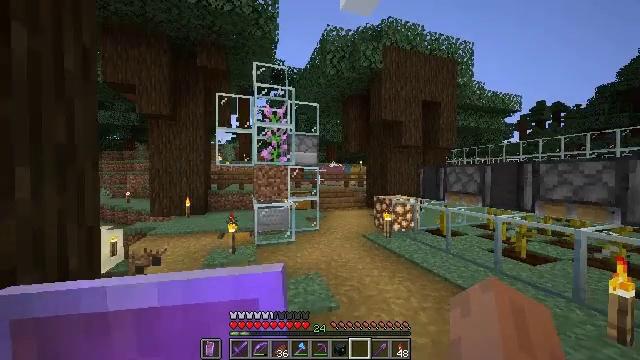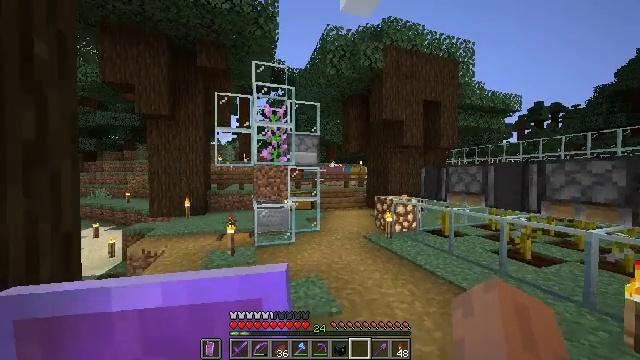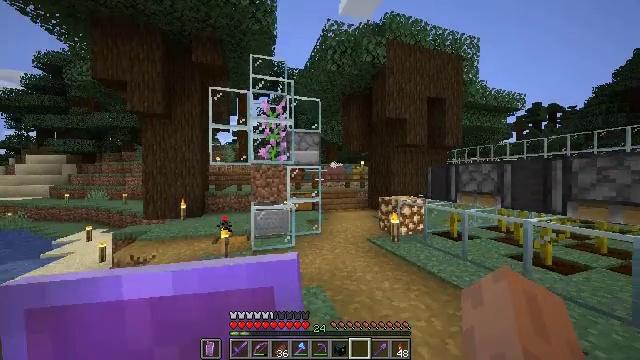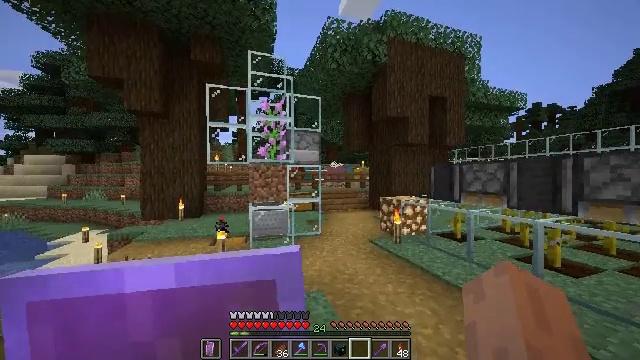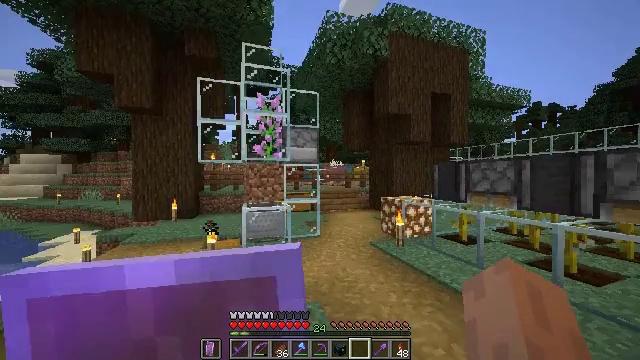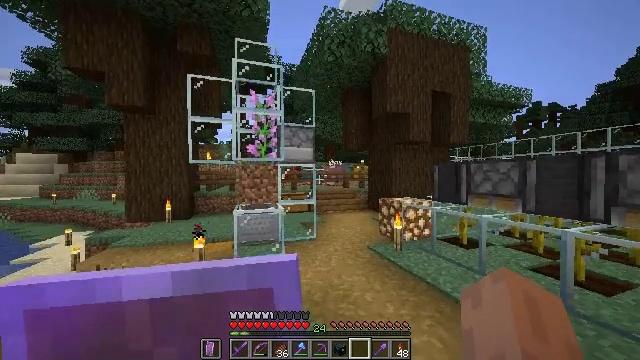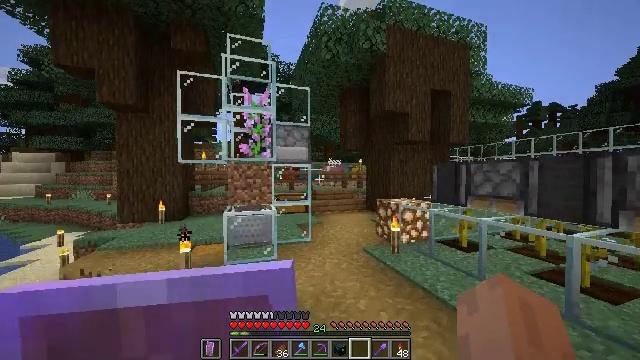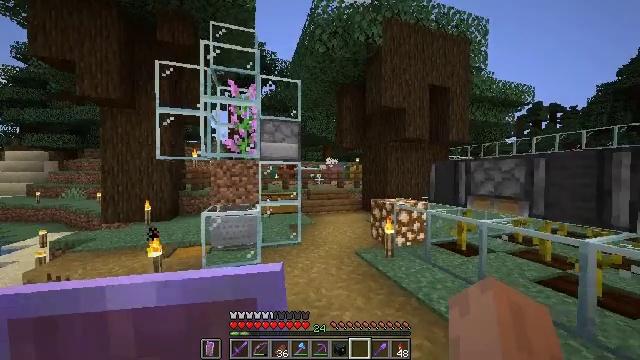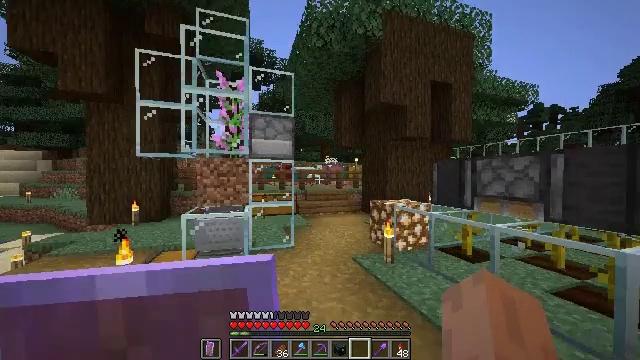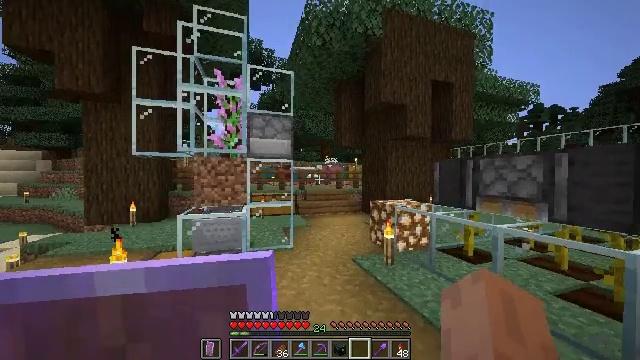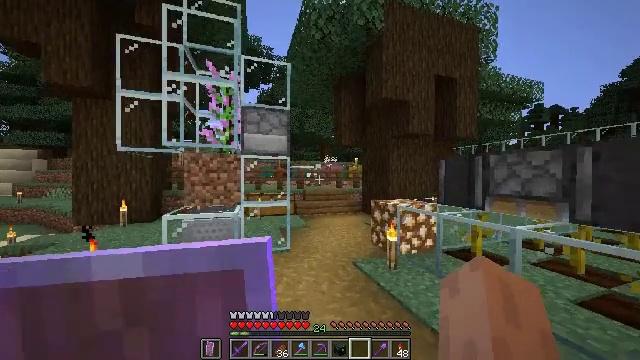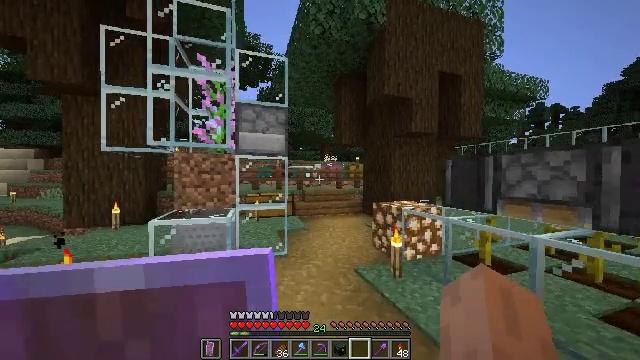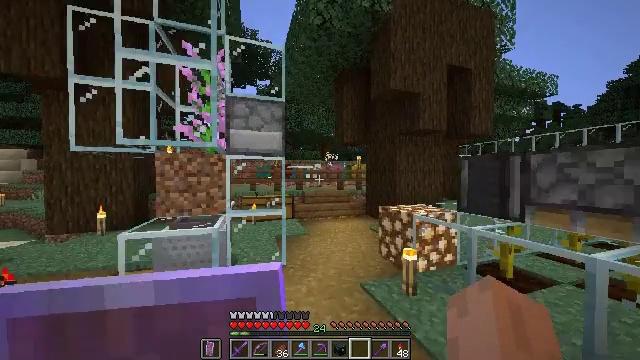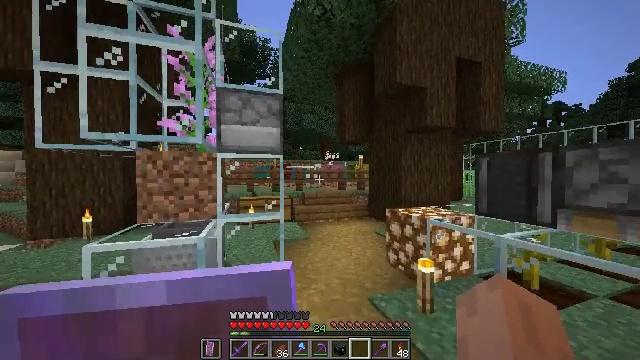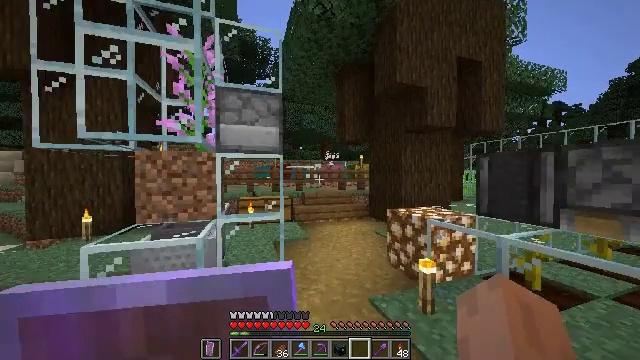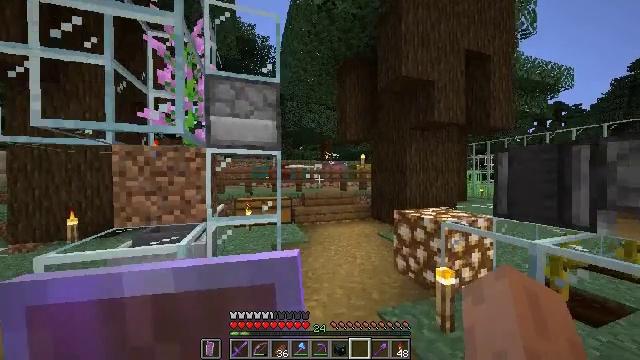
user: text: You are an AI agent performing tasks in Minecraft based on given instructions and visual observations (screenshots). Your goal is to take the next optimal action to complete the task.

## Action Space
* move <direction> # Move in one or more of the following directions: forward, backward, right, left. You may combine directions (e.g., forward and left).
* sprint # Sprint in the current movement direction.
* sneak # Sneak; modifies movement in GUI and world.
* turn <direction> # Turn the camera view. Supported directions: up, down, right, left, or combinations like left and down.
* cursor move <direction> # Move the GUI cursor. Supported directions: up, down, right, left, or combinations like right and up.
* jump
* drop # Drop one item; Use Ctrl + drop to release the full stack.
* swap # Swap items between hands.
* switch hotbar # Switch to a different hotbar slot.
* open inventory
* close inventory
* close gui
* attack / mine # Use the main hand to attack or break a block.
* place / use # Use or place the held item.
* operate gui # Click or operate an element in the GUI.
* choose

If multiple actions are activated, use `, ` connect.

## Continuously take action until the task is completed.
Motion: motion action
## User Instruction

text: Hunt animals.
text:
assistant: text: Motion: move forward, sprint
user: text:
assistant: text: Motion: move forward, sprint
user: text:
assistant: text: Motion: move forward, sprint
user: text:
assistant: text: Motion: move forward and move right, sprint
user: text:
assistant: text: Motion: move forward and move right, sprint
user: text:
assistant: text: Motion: move forward and move right, sprint
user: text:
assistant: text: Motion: move forward, sprint
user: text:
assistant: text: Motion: move forward, sprint
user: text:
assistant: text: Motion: move forward, sprint
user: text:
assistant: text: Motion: move forward, sprint
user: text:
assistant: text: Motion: move forward, sprint
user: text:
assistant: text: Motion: move forward, sprint
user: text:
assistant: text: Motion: move forward, sprint
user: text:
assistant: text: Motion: move forward, sprint
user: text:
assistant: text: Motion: move forward, sprint
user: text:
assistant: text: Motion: move forward, sprint
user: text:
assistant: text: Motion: move forward, sprint
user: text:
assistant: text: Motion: move forward, sprint
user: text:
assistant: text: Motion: move forward, sprint
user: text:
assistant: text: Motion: move forward, sprint
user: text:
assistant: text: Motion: move forward, sprint
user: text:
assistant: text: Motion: move forward, sprint
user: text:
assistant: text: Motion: move forward, sprint
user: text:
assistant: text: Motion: move forward, sprint
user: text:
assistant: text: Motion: move forward, sprint
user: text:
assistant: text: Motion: move forward, sprint
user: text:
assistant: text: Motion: move forward, sprint
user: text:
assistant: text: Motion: move forward, sprint
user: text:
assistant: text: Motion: move forward, sprint
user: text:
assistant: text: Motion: move forward, sprint